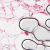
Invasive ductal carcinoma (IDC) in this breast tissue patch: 0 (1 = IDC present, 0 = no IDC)